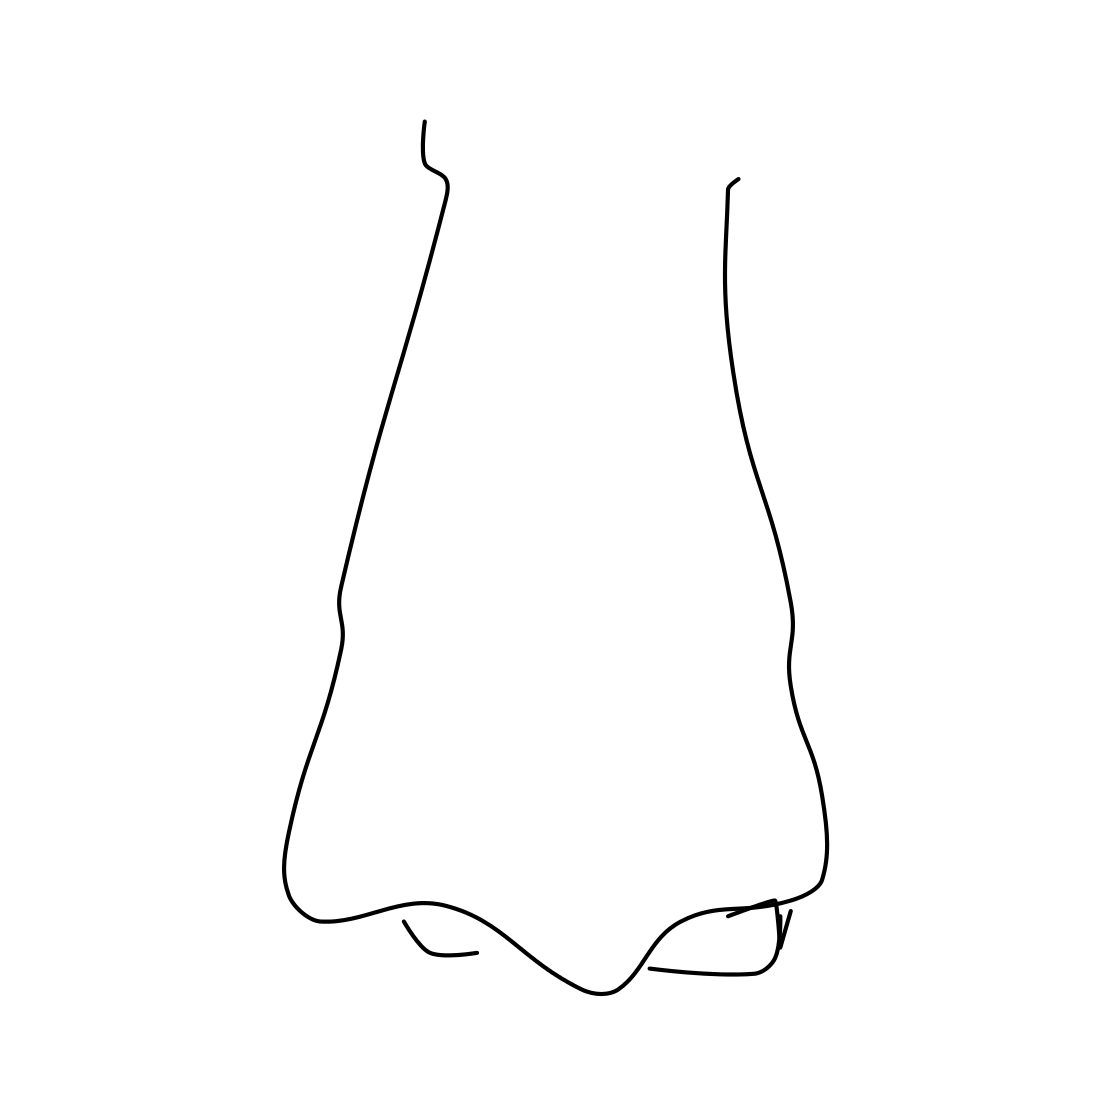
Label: nose